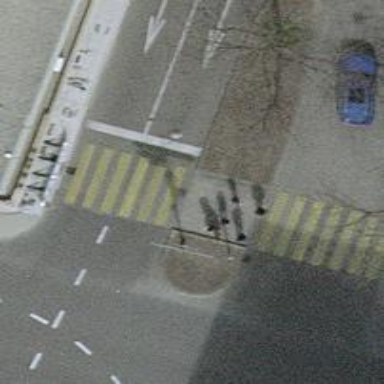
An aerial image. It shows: Crossing with traffic signals.